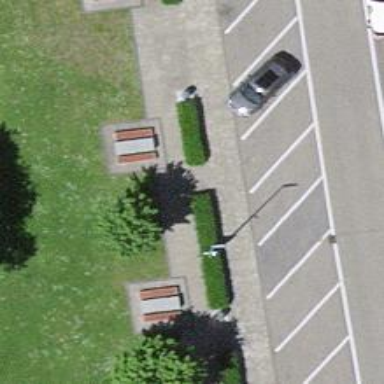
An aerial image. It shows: Picnic table located in leisure land area.